Question: '''
def mesaj_gonder(self, kime, mesaj):
mtype="chat"
self.xmpp.send_message(mto=str(kime), mbody=str(mesaj), mtype=mtype)
'''
'''
@zxlolbot.botcommand
def mesaj(self, sender, args):
kime = "sum503278@pvp.net/xiff"
zxLoLBoT.mesaj_gonder(kime,str(args[0]))
'''

Ty for helps !
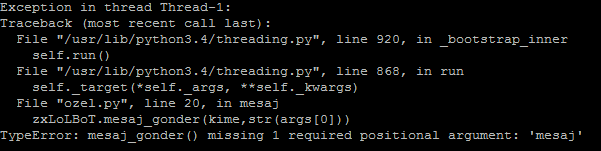
Answer: You are trying to call an ; 'zxLolBoT' is a , not an instance. As such, the 'self' parameter is not being passed in for you, and the method only received 2 arguments instead of 3 (with 'self' being that 3rd argument).
'self' is already that instance, access the method on that to get a bound version:
'''
@zxlolbot.botcommand
def mesaj(self, sender, args):
kime = "sum503278@pvp.net/xiff"
self.mesaj_gonder(kime, str(args[0]))
'''